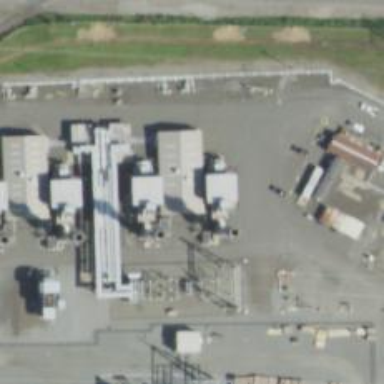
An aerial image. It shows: Gas turbine generator powered by gas.